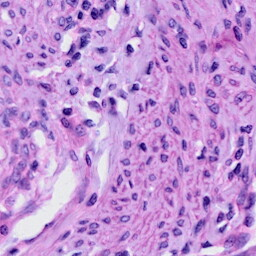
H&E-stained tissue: Cervix